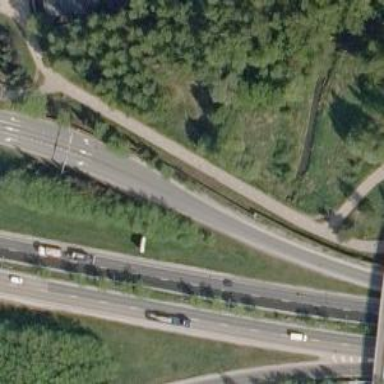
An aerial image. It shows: Trunk link highway with asphalt surface.